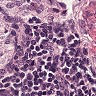
Metastatic tissue present: no